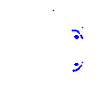
Particle: kaon